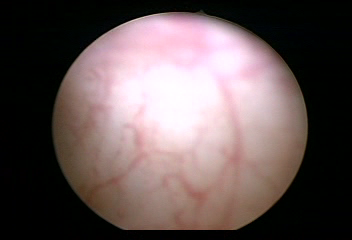
Modality: WLC
Class: Normal mucosa
Bladder cancer association: No